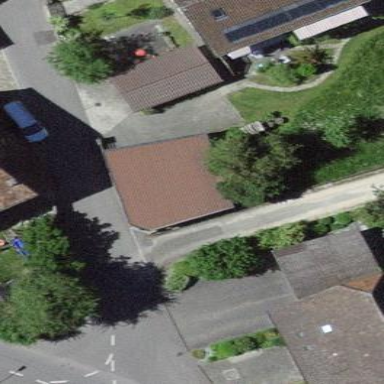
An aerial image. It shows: View of roof of building.